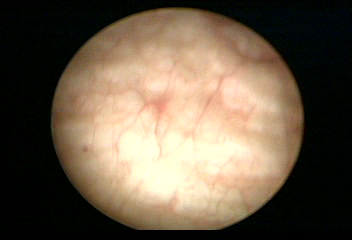
Modality: WLC
Class: Normal mucosa
Bladder cancer association: No